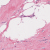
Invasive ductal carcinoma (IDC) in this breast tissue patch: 0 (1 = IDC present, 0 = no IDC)